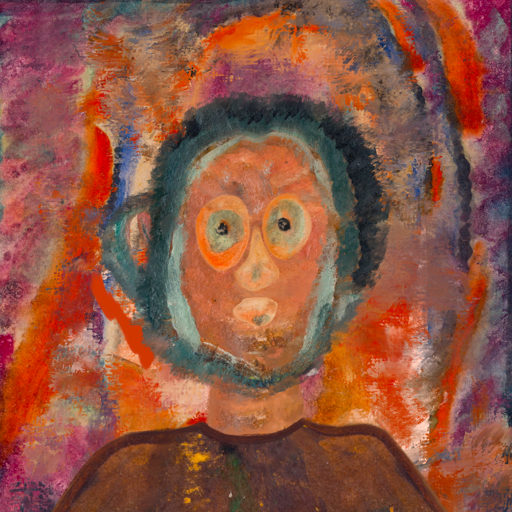
Background: Experience, Head And Neck Front: Boggyland, Face Front: Childish, Bust: Comrade, Hair Front: Boggyland, Head Accessory: Blank, Second Necklace: Blank, Necklace: Blank, Baby: Blank